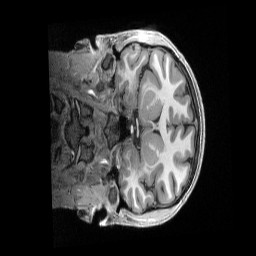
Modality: T1w
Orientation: coronal
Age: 18
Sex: male
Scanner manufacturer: siemens
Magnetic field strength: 3 T
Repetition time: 2.5 s
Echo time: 0.00296 s